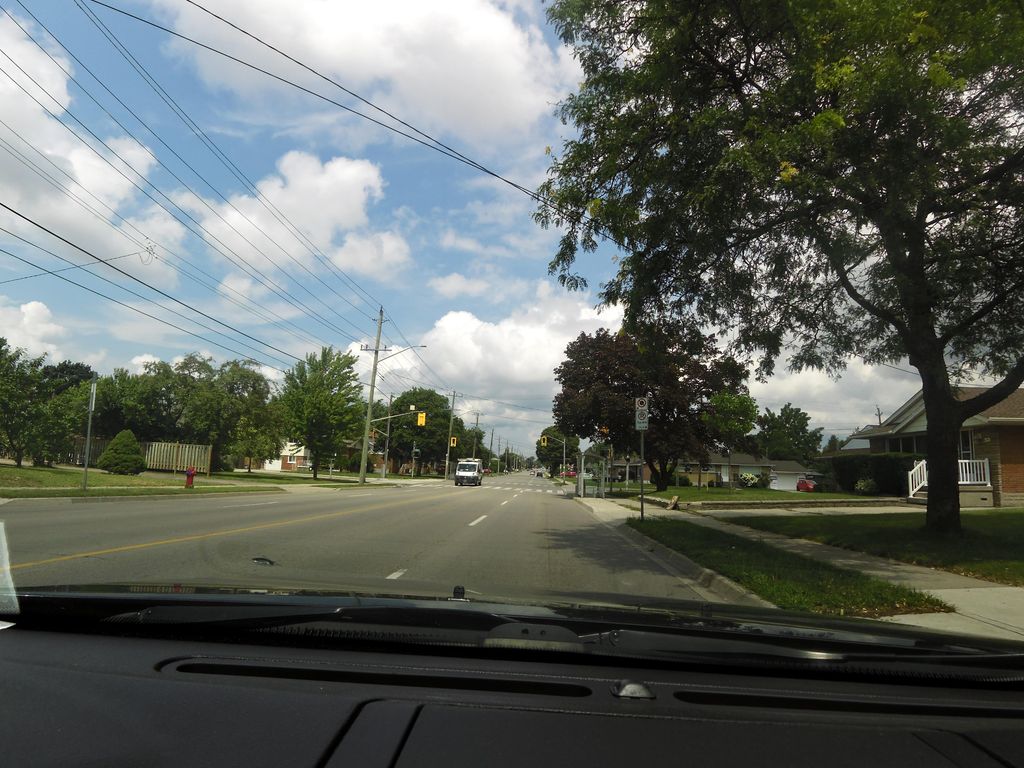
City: hamilton